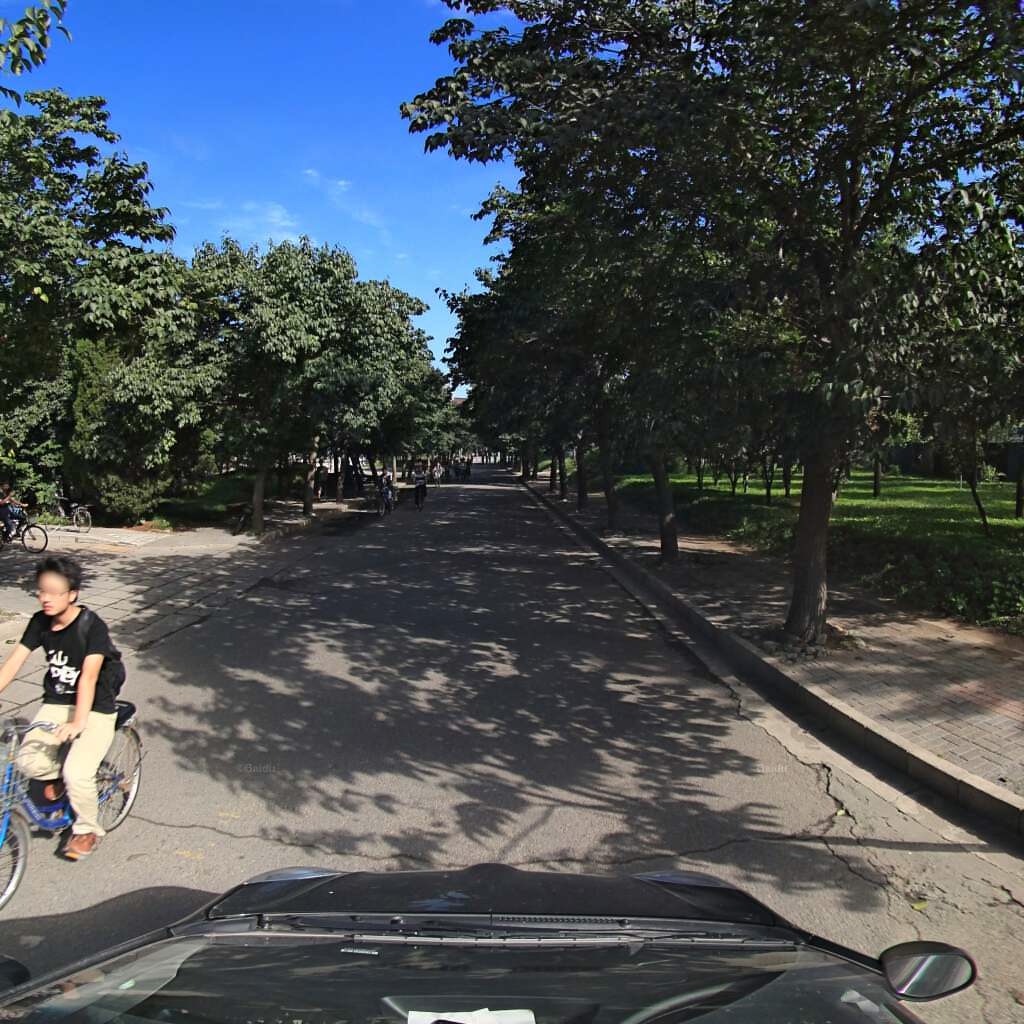
Region: Haidian
Road damage annotations: transverse crack, alligator crack